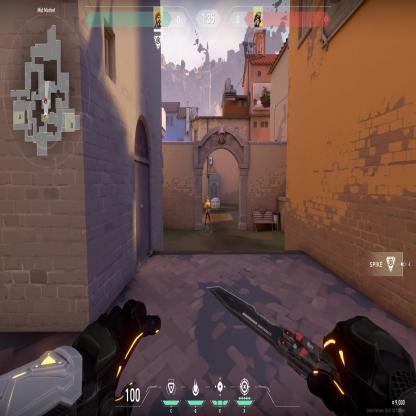
Label: enemy